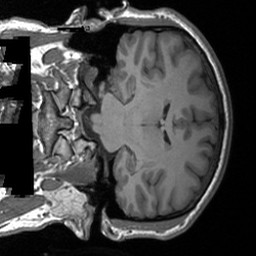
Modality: T1w
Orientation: coronal
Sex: male
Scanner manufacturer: siemens
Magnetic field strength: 3 T
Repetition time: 1.9 s
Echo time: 0.00226 s